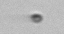
Label: nanoplankton_mix